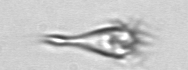
Label: Paratontonia_gracillima